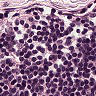
Metastatic tissue present: no